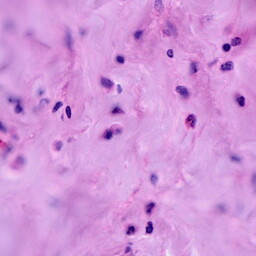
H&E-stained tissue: Breast